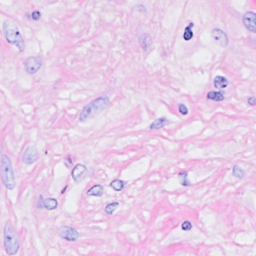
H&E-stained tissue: Breast